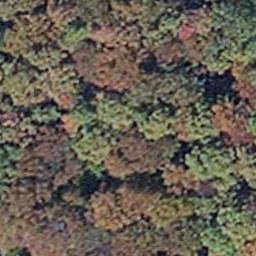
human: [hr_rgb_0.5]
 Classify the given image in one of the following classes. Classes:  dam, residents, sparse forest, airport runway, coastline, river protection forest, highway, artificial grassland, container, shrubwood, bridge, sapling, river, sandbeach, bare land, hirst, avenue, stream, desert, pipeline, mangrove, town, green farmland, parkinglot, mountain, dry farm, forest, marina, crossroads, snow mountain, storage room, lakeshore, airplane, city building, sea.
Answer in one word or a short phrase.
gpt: mangrove